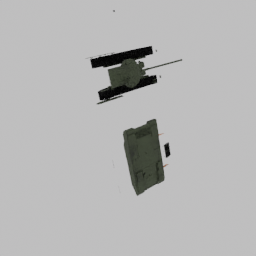
Label: mechanical